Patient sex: F
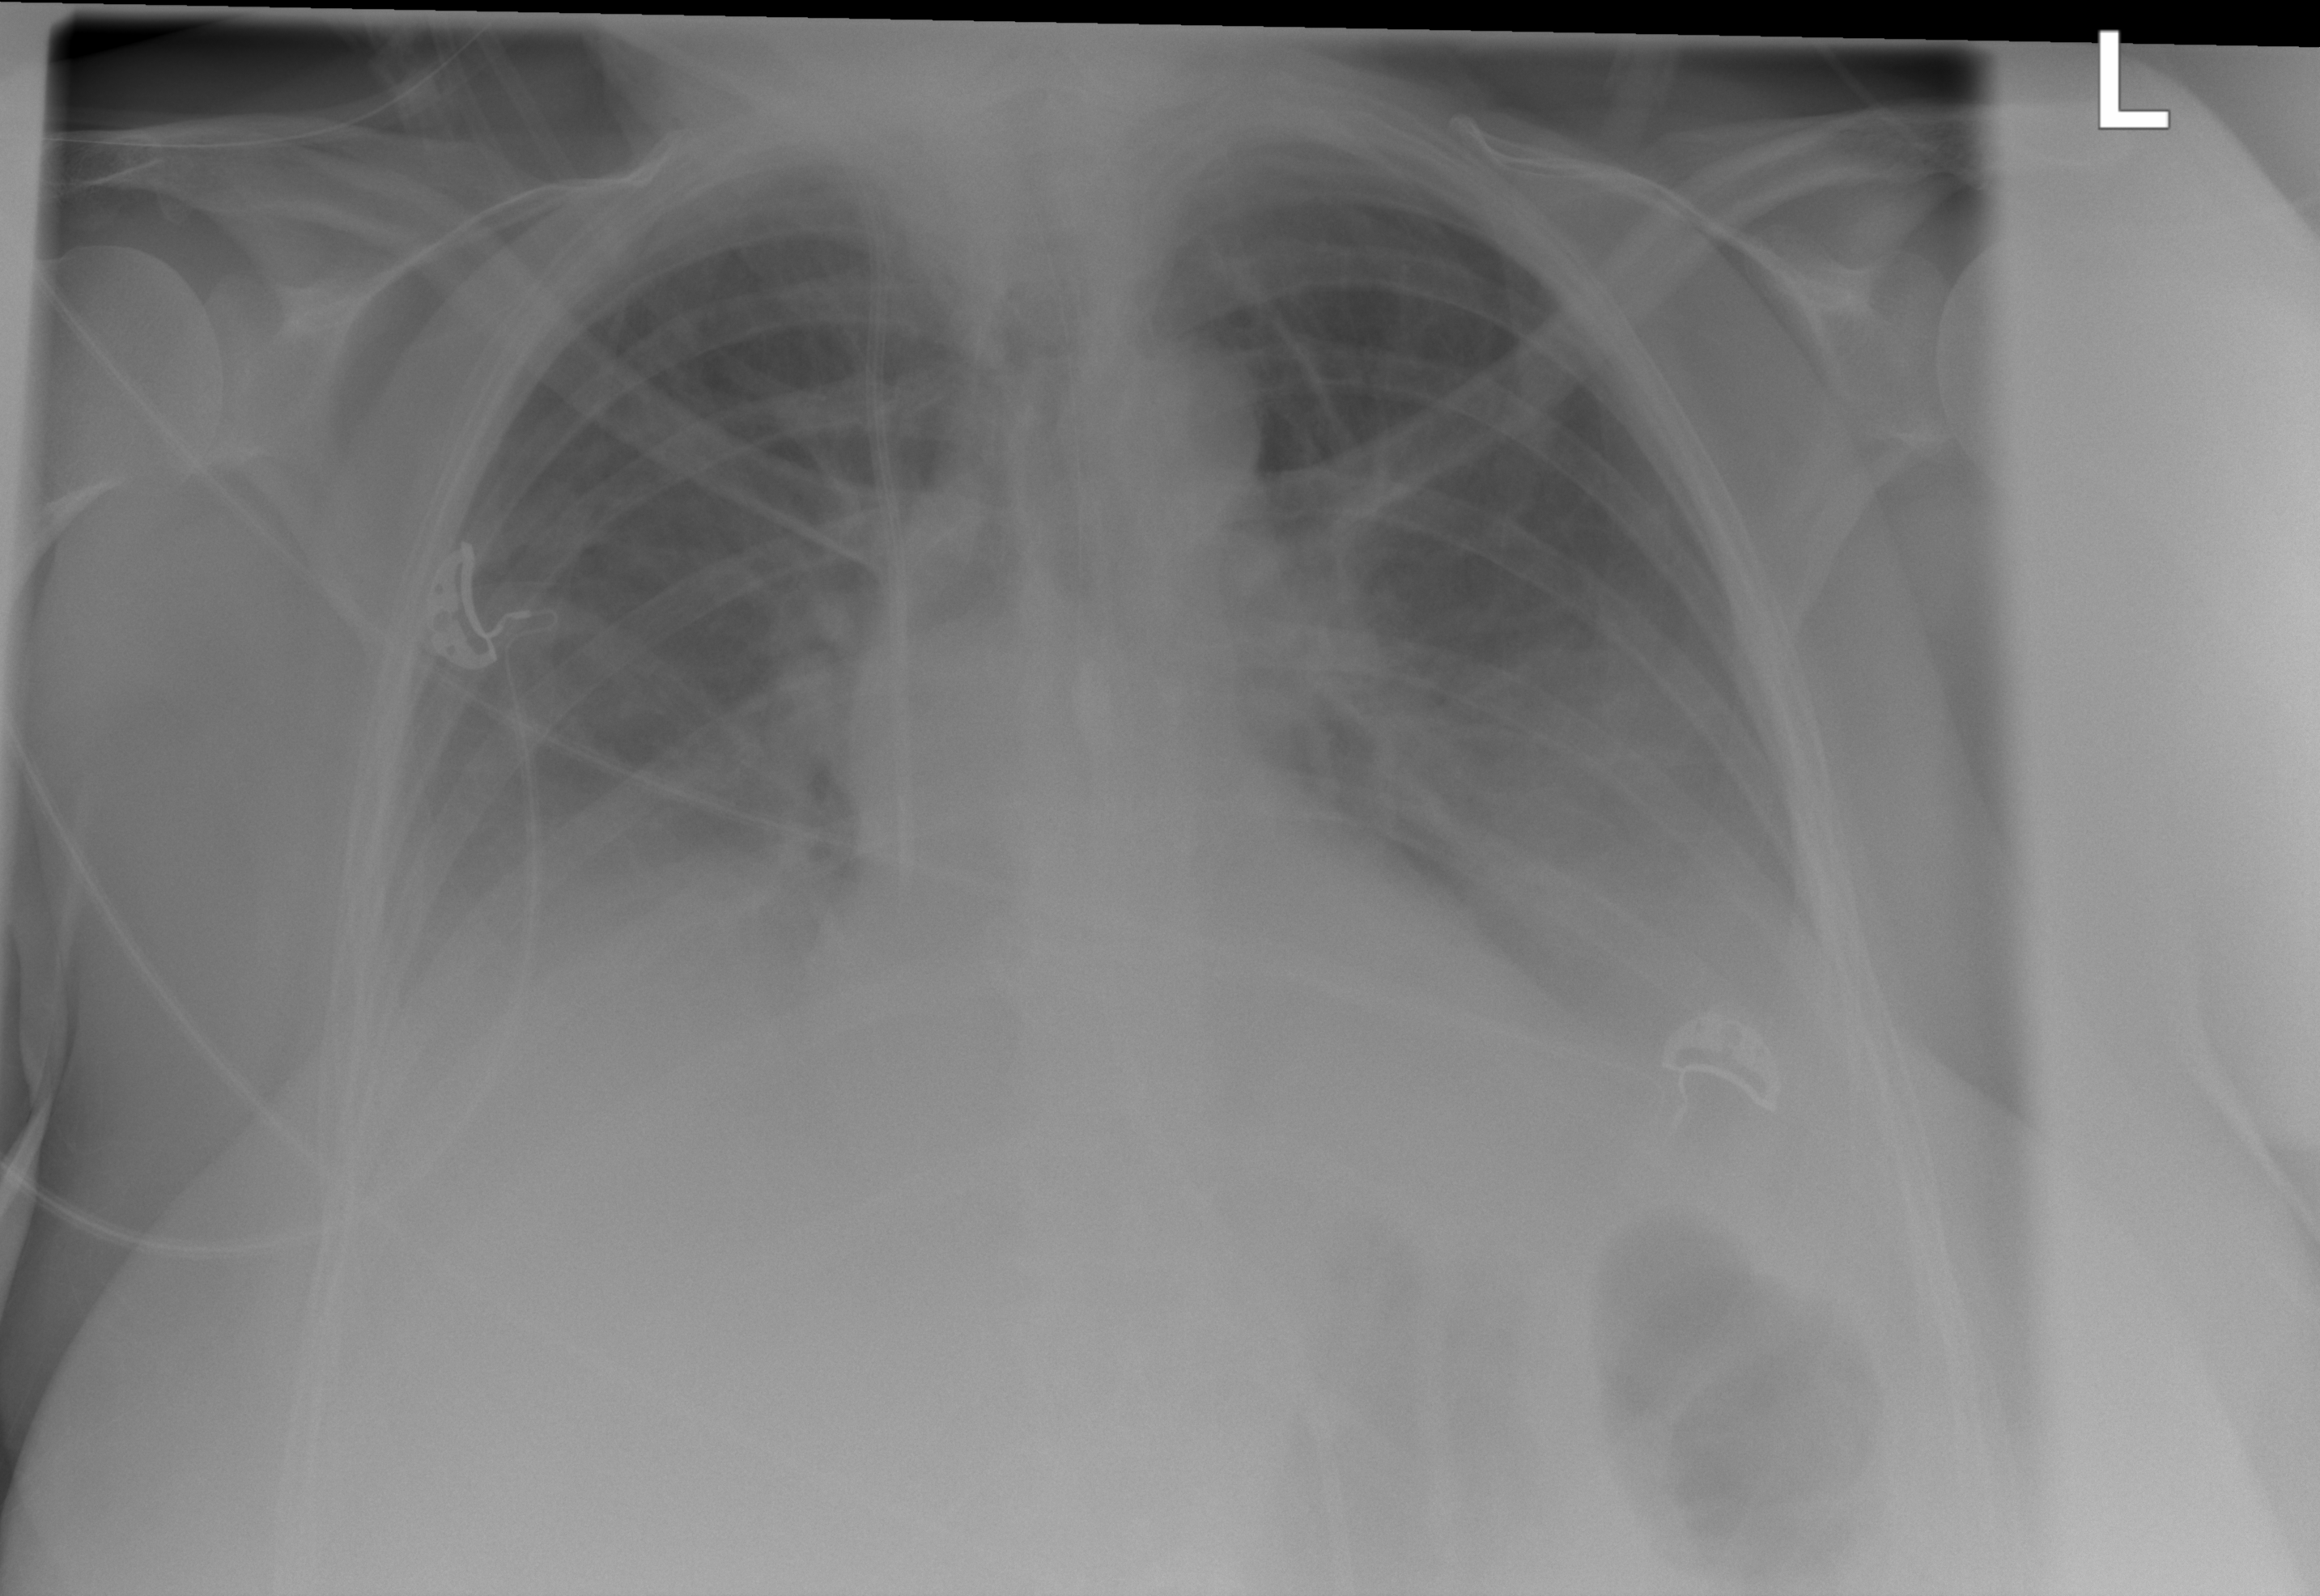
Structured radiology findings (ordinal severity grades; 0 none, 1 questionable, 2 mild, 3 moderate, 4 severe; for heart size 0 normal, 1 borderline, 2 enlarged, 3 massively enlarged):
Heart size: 0
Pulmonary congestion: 0
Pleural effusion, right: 0
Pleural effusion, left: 2
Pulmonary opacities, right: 0
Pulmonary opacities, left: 2
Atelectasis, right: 0
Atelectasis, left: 2